Question: I want to remove the grey line below the mat-tab labels. How do I do this?

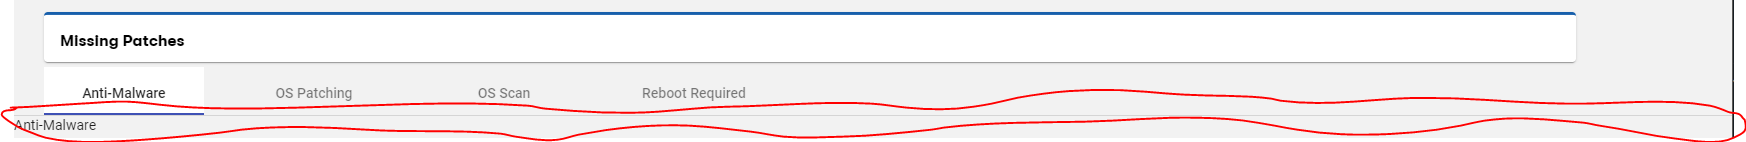
Answer: Improving @isherwood's answer, really you need put the .css in the 'styles.scss' (*) file
'''
.mat-tab-header {
border-bottom: none;
}
'''
This make that your mat-tab-header get this .css, to avoid this, you can replace the before style by
'''
.custom .mat-tab-header {
border-bottom: none;
}
'''
And change the .html adding the class
'''
<!--see you indicate class="custom" in mat-tab-group-->
<mat-tab-group class="custom">
<mat-tab label="First"> Content 1 </mat-tab>
<mat-tab label="Second"> Content 2 </mat-tab>
<mat-tab label="Third"> Content 3 </mat-tab>
</mat-tab-group>
'''
(*) you can also use <URL>, but this make all the .css in your component is applied to all the aplication